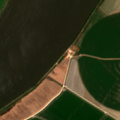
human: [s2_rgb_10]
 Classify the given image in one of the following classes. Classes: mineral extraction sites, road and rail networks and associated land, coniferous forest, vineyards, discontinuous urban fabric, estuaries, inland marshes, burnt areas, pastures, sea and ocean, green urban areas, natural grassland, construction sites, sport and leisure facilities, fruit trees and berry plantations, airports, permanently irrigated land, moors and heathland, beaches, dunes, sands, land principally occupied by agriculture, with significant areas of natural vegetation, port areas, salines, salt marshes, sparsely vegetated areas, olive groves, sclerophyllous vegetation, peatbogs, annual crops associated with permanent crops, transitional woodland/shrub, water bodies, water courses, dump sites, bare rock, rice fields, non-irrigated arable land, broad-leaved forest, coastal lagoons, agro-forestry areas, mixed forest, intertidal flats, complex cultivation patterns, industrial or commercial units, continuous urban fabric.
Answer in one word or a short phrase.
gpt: permanently irrigated land, water courses